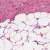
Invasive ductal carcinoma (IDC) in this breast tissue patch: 0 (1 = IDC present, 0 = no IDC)